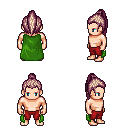
a pixel art fantasy rpg character, male body template, human, light skin, green cape, red pants, white blonde long topknot hairstyle, four views (front, back, left, right), 2x2 character sprite sheet, small pixel art, hard edges, no anti-aliasing